Question: I have the following matrix and then I paint it according to intervals as shown below
'''
mdat <- matrix(c(0.25,0.45,0.3, 0.75,0.15,0.62,0.40,0.90,1, 0.45,0.15,0), nrow = 4, ncol = 3, byrow = TRUE)
plot(rep(1:4, 3), mdat, pch=15, cex=2.5,
col=c("red","orange","blue", "green")[findInterval(mdat, c(0,.25,.5,.75, 1.1))])
'''
And it works fine as shown in the image.
But now if I define
'''
dimnames(mdat) <- list( c("row1", "row2", "row3","row4"), c("col1", "col2", "col3"))
'''
I need to change in the plot the values in x axis and in the y axis to be row1..row4 instead of the values 0.0.. 1.0 and col1.. col3 instead of 1.0.. 4.0
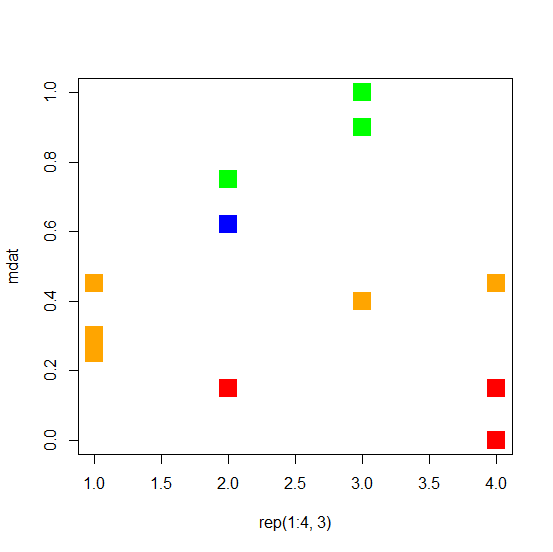
Answer: Have you considered doing this with ggplot? just a suggestion...
'''
library(ggplot2)
mdat <- data.frame(Y = c(0.25,0.45,0.3, 0.75,0.15,0.62,0.40,0.90,1, 0.45,0.15,0),
X = factor(c(rep("row1",3), rep("row2",3), rep("row3",3), rep("row4",3))))
mdat$Z <- factor(findInterval(mdat$Y, c(0,.25,.5,.75, 1.1)))
P <- ggplot(mdat, aes(x = X, y = Y)) + geom_point(aes(colour = Z), size = 11)
P + theme(axis.text.y = element_text(size = 20), axis.text.x = element_text(size = 20))
'''